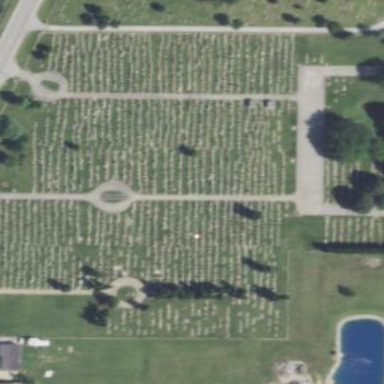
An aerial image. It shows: Cemetery.